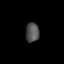
Tissue: lung
Cell type: Epithelial cells
Senescence score: 0.176
Nuclear area (px): 256
Mean DAPI intensity: 81.781